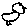
Label: bird